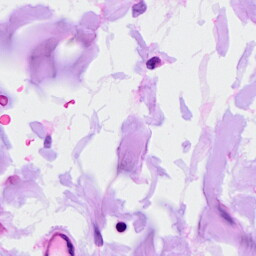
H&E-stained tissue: Ovarian